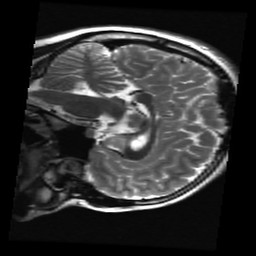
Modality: T2w
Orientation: sagittal
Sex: female
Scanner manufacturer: ge
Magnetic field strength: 3 T
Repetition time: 5 s
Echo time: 0.101 s